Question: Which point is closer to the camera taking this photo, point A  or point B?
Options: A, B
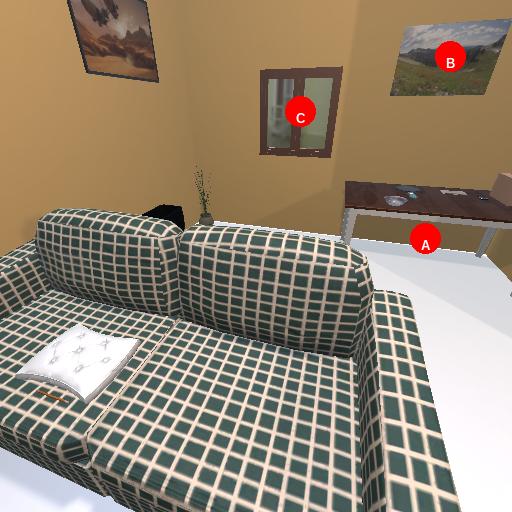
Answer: A